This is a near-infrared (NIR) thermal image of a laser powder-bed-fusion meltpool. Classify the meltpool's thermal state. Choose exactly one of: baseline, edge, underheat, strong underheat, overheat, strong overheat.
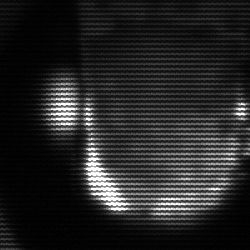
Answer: baseline